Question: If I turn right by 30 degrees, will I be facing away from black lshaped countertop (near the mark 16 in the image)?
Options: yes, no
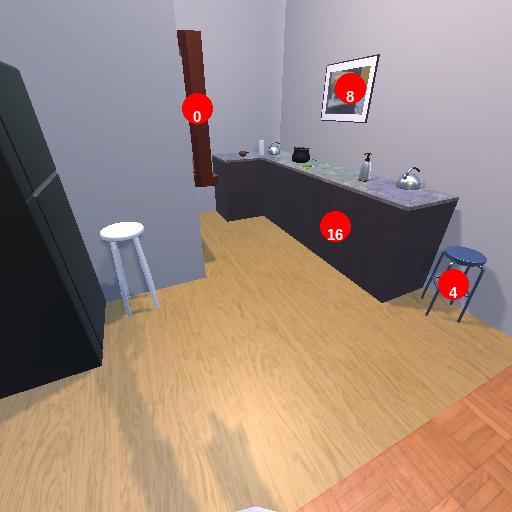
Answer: yes